Field crop: maize
Growth stage: 2
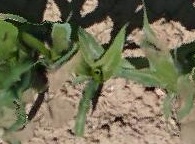
Species: maize